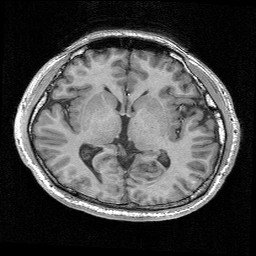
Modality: T1w
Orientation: coronal